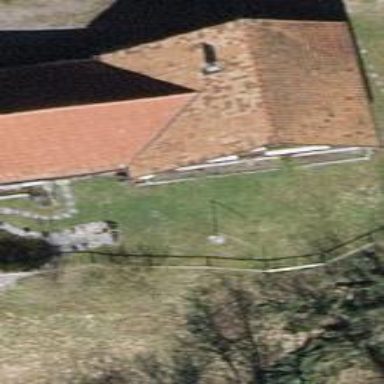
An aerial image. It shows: Simple house.